Question: I want to get file paths of the files that are selected. I have being try this for the entire day now with no luck.

For example by clicking on the script "filename.py", I would like to get that path of the highlighted directory.
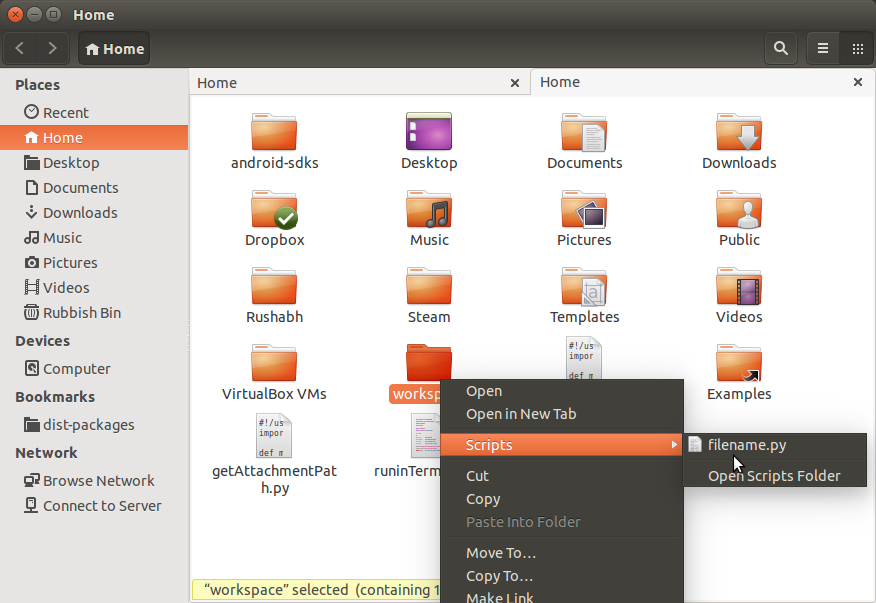
Answer: Looking at the documentation of <URL>'s functions to do operations on the paths:
'''
import os
paths = os.environ['NAUTILUS_SCRIPT_SELECTED_FILE_PATHS'].splitlines()
for p in paths:
if os.path.isdir(p):
print p
'''